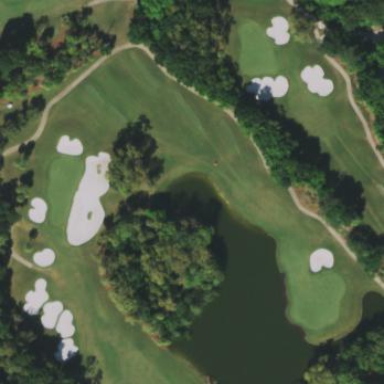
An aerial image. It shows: Golf rough area.